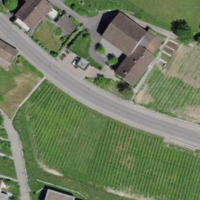
EUNIS habitat code: 54
Species observed at this site:
Medicago sativa
Salvia pratensis